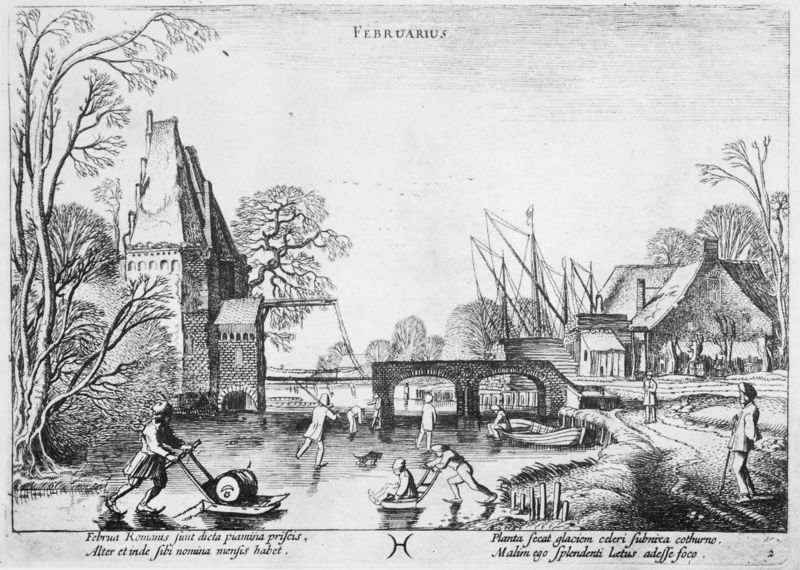
Titel: Die zwölf Monate III
Künstler: Jan van de Velde
Schlagwörter: baum, himmel, mann, schatten, wasser, weiß, bäume, fluss, landschaft, menschen, see, ufer, frau, grau, schwarz, eis, gebäude, gras, haus, weg, meschen, holland, häuser, brücke, kind, boot, kinder, stock, turm, schiff, schiffe, schrift, segelschiff, dorf, winter, masten, spielen, druck, stich, geäst, wanderer, schlitten, kupferstich, fische, gefroren, vereist, latein, zugbrücke, gleiten, schleuse, kalender, eisfläche, schlittschuh, schlittschulaufen, eislaufen, eisläufer, brückenturm, februar, gleisten